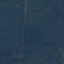
Land use / land cover class: Forest